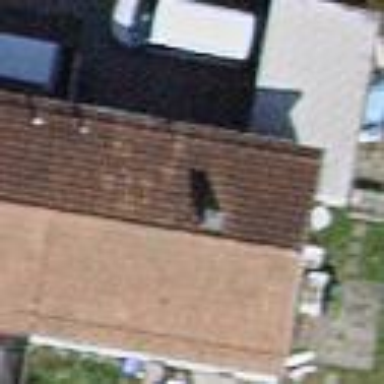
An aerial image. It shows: Semidetached house with tile roof.